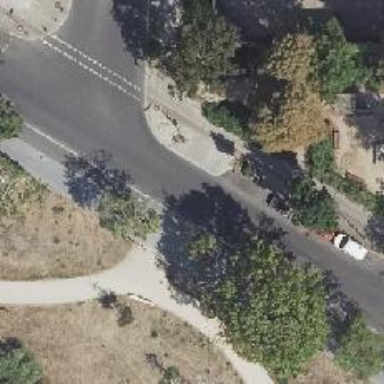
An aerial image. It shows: Residential road with asphalt surface. It has separate cycle track and sidewalks on both sides.